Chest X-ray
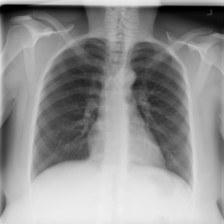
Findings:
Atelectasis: negative
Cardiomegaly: negative
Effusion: negative
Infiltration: positive
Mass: negative
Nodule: negative
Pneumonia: negative
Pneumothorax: negative
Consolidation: negative
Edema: negative
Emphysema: negative
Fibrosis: negative
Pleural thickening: negative
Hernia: negative